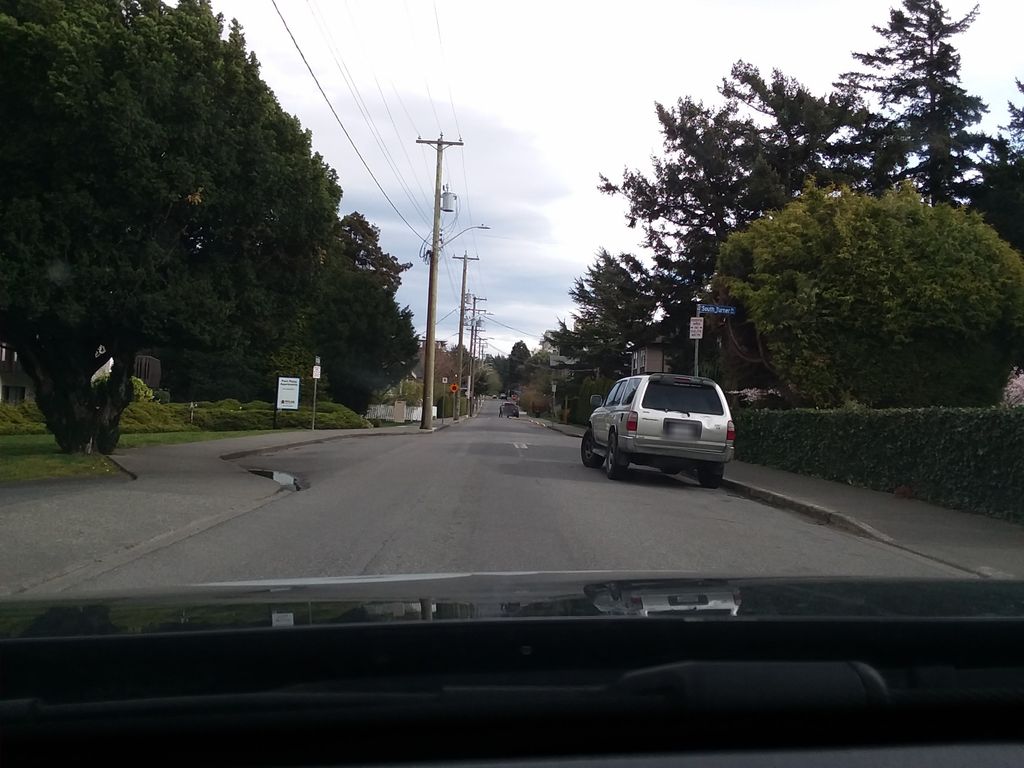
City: victoria